Interaction volume radius: 10 \u00c5
Interaction volume height: 10 \u00c5
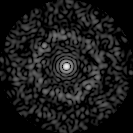
Disorder parameter: 0.8366